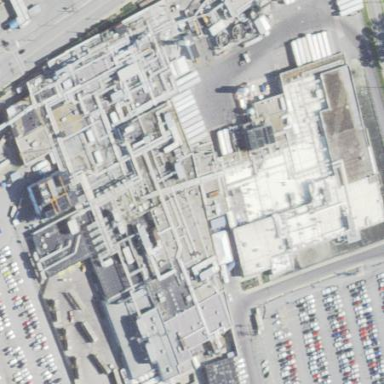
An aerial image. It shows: Industrial building.